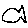
Label: fish